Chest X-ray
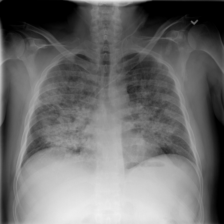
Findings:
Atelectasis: negative
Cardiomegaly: negative
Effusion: negative
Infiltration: positive
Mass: negative
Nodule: negative
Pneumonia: negative
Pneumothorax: negative
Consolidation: negative
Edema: negative
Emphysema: negative
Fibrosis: negative
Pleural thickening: negative
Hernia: negative